Question: When I apply a CATransform3DRotate around the y-axis to two UIViews, their z-ordering seems to be reversed. The sections of the UIView that have been rotated back into the z-axis appear in front of the sections that have rotated towards the screen. This animation shows what I mean:

How do I get it so that z-ordering behaves as expected?
The code I used to generate that animation is below (the double '[UIView animateWithDuration]' is just needed to properly to a full rotation):
'''
@interface ViewController ()
@property (strong, nonatomic) UIView *blueSquare;
@property (strong, nonatomic) UIView *redSquare;
@end
@implementation ViewController
- (void)viewDidLoad
{
[super viewDidLoad];
self.blueSquare = [[UIView alloc] initWithFrame:(CGRect){.origin = {160,234}, .size = {400,300}}];
self.blueSquare.backgroundColor = [UIColor blueColor];
[self.view addSubview:self.blueSquare];
self.redSquare = [[UIView alloc] initWithFrame:(CGRect){.origin = {464,234}, .size = {400,300}}];
self.redSquare.backgroundColor = [UIColor redColor];
[self.view addSubview:self.redSquare];
}
- (void)viewDidAppear:(BOOL)animated {
[super viewDidAppear:animated];
[UIView animateWithDuration:5 delay:0 options:UIViewAnimationOptionCurveLinear animations:^{
CATransform3D transform = CATransform3DIdentity;
transform.m34 = 1.0/900.0; // for perspective
transform = CATransform3DRotate(transform, M_PI, 0, 1, 0);
self.blueSquare.layer.transform = transform;
self.redSquare.layer.transform = transform;
} completion:^(BOOL finished) {
[UIView animateWithDuration:5 delay:0 options:UIViewAnimationOptionCurveLinear animations:^{
CATransform3D transform = CATransform3DIdentity;
transform.m34 = 1.0/900.0; // for perspective
transform = CATransform3DRotate(transform, 2*M_PI-0.001, 0, 1, 0);
self.blueSquare.layer.transform = transform;
self.redSquare.layer.transform = transform;
} completion:nil];
}];
}
@end
'''
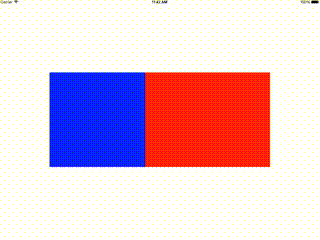
Answer: The perspective in your transforms are inversed. Normally you would use a negative value for the 'm34' (3rd column, 4th row in the transform matrix) component of the transform.